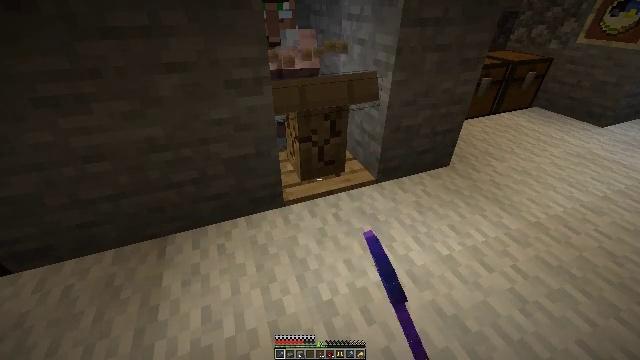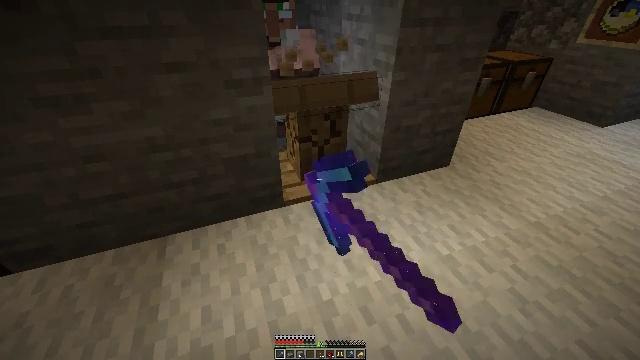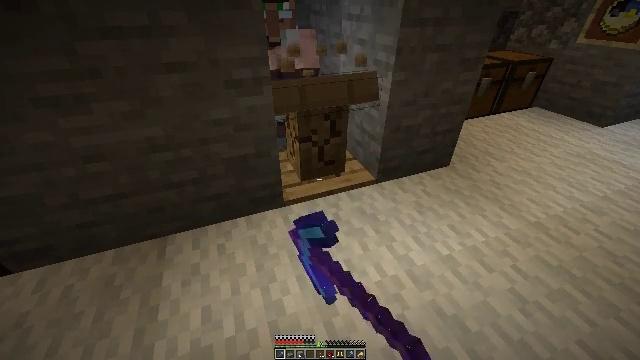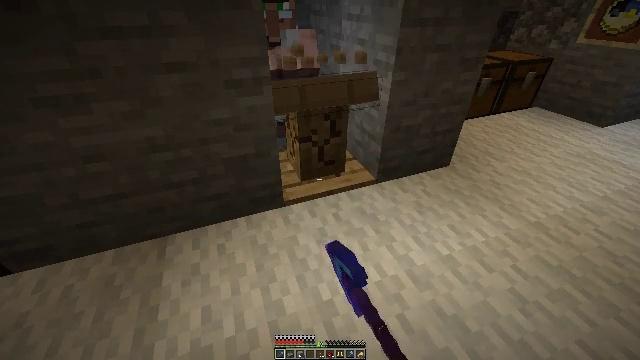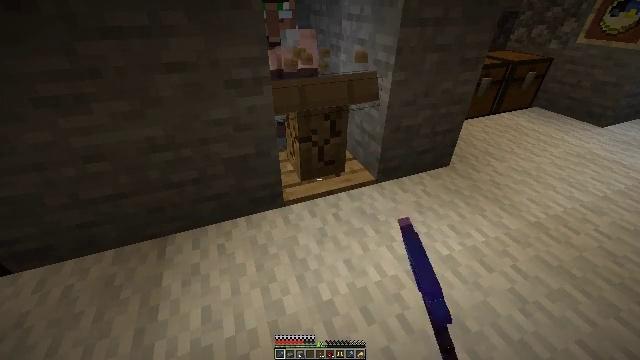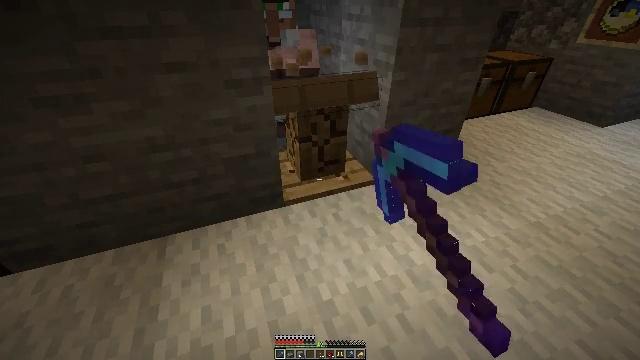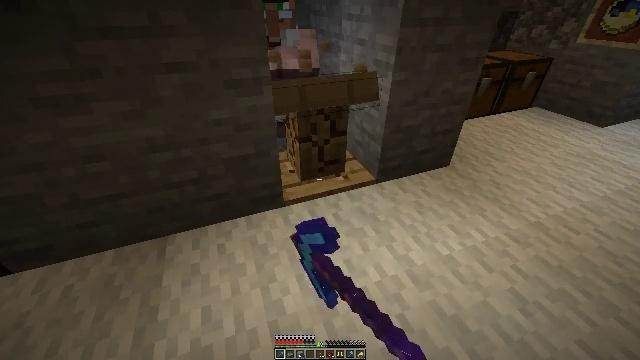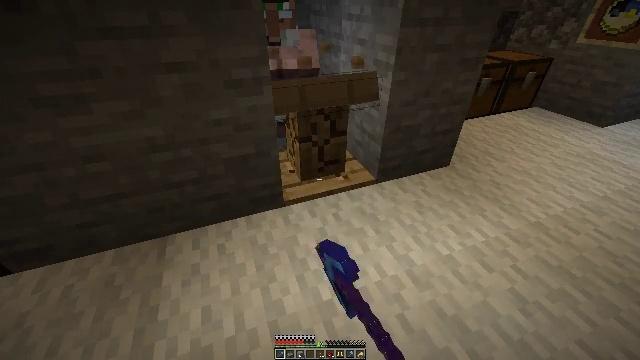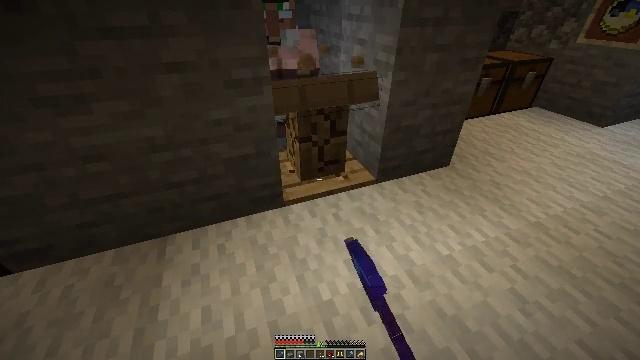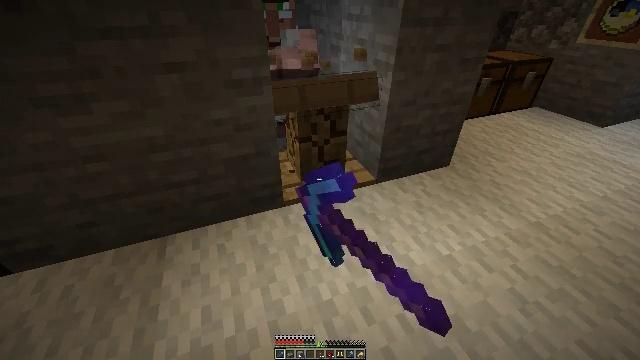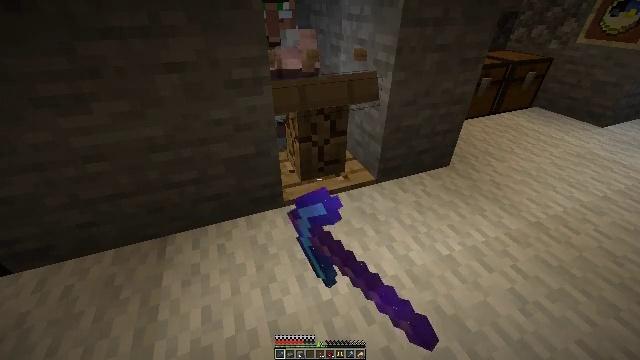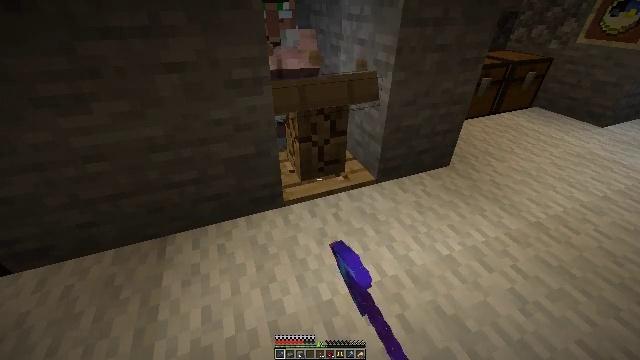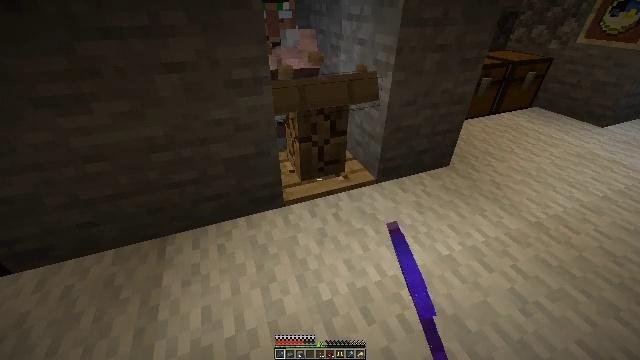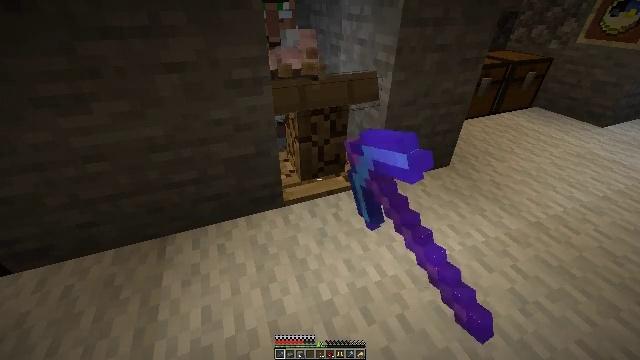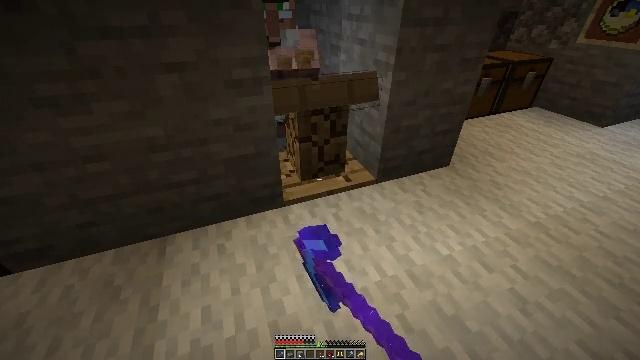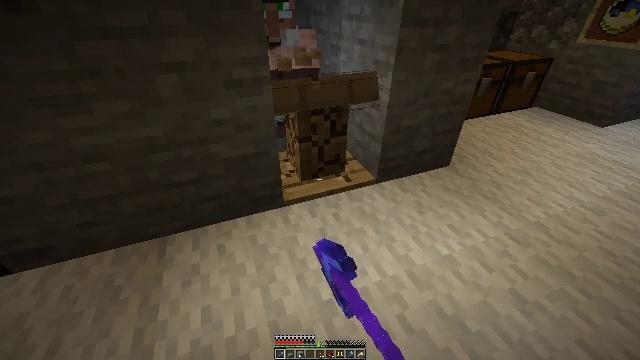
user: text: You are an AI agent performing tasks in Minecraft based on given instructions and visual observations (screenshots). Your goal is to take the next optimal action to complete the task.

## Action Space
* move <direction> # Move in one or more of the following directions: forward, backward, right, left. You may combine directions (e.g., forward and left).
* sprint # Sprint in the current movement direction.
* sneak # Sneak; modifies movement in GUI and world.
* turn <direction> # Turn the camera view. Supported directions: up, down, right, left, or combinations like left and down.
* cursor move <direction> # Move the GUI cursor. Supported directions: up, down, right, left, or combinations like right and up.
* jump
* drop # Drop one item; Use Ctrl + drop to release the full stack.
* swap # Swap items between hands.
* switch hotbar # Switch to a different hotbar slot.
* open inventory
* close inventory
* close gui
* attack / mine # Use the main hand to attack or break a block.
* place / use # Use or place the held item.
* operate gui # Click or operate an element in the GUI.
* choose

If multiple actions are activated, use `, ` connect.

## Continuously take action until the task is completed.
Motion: motion action
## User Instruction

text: Mine the lectern.
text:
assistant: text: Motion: attack / mine
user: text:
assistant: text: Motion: attack / mine
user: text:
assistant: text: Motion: attack / mine
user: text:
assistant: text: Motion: attack / mine
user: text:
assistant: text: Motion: attack / mine
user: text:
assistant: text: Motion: attack / mine
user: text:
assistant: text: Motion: attack / mine
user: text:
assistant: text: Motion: attack / mine
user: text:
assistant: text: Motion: attack / mine
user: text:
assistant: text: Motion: attack / mine
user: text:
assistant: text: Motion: attack / mine
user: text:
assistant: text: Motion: attack / mine
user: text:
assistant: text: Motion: attack / mine
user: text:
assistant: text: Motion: attack / mine
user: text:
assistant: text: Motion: attack / mine
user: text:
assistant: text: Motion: attack / mine
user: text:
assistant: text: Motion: attack / mine
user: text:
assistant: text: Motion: attack / mine
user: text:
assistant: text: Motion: attack / mine
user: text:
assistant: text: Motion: attack / mine
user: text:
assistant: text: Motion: attack / mine
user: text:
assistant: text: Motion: attack / mine
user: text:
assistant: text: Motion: attack / mine
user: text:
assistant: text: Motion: attack / mine
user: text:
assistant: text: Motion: attack / mine
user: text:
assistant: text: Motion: attack / mine
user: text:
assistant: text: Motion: attack / mine
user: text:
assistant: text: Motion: attack / mine
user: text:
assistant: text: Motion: attack / mine
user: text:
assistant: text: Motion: attack / mine